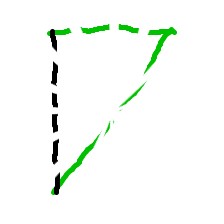
Shape: triangle